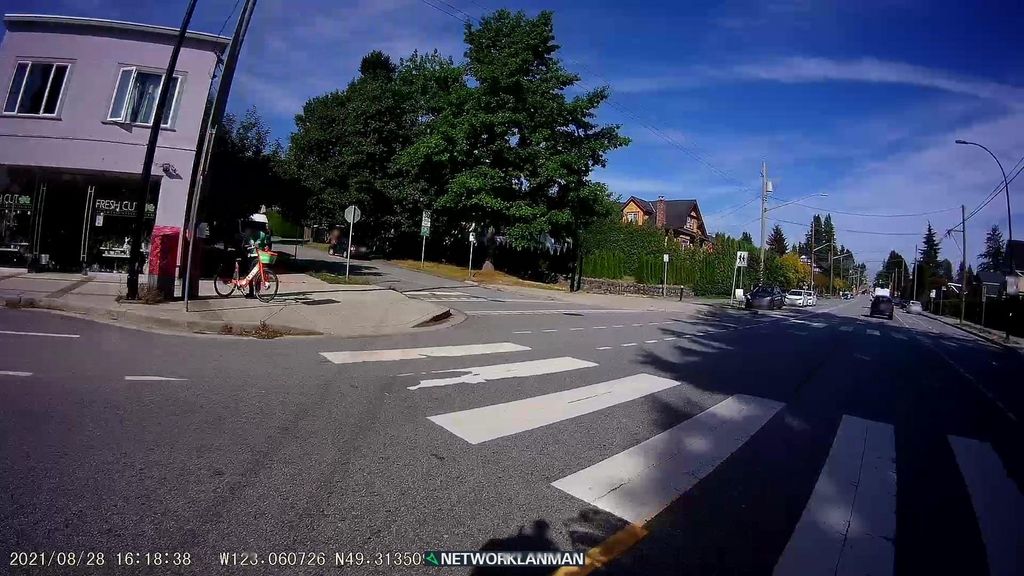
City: vancouver